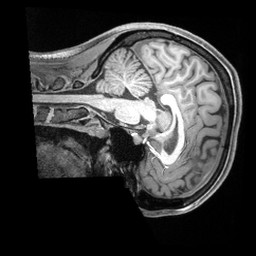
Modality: T1w
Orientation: sagittal
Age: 23
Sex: female
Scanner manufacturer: siemens
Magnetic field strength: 3 T
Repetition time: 2.4 s
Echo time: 0.00226 s